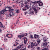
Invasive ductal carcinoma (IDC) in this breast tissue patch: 0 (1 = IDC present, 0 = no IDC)